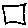
Label: square